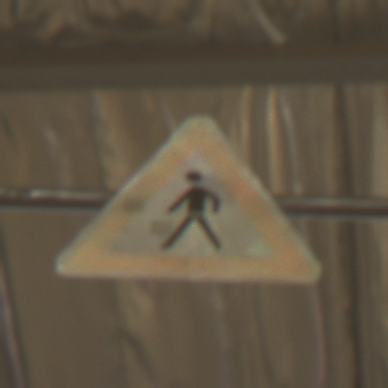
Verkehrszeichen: FussgaengerRechts
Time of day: MorningAfternoon
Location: Roofed (Special)
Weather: NotSpecified
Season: NotSpecified
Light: Artificial